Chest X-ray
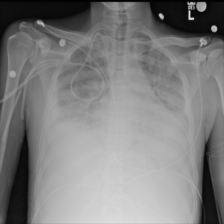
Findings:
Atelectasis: negative
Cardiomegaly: negative
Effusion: positive
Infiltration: negative
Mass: negative
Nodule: negative
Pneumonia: negative
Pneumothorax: negative
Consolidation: negative
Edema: negative
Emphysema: negative
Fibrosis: negative
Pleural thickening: negative
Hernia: negative